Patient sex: M
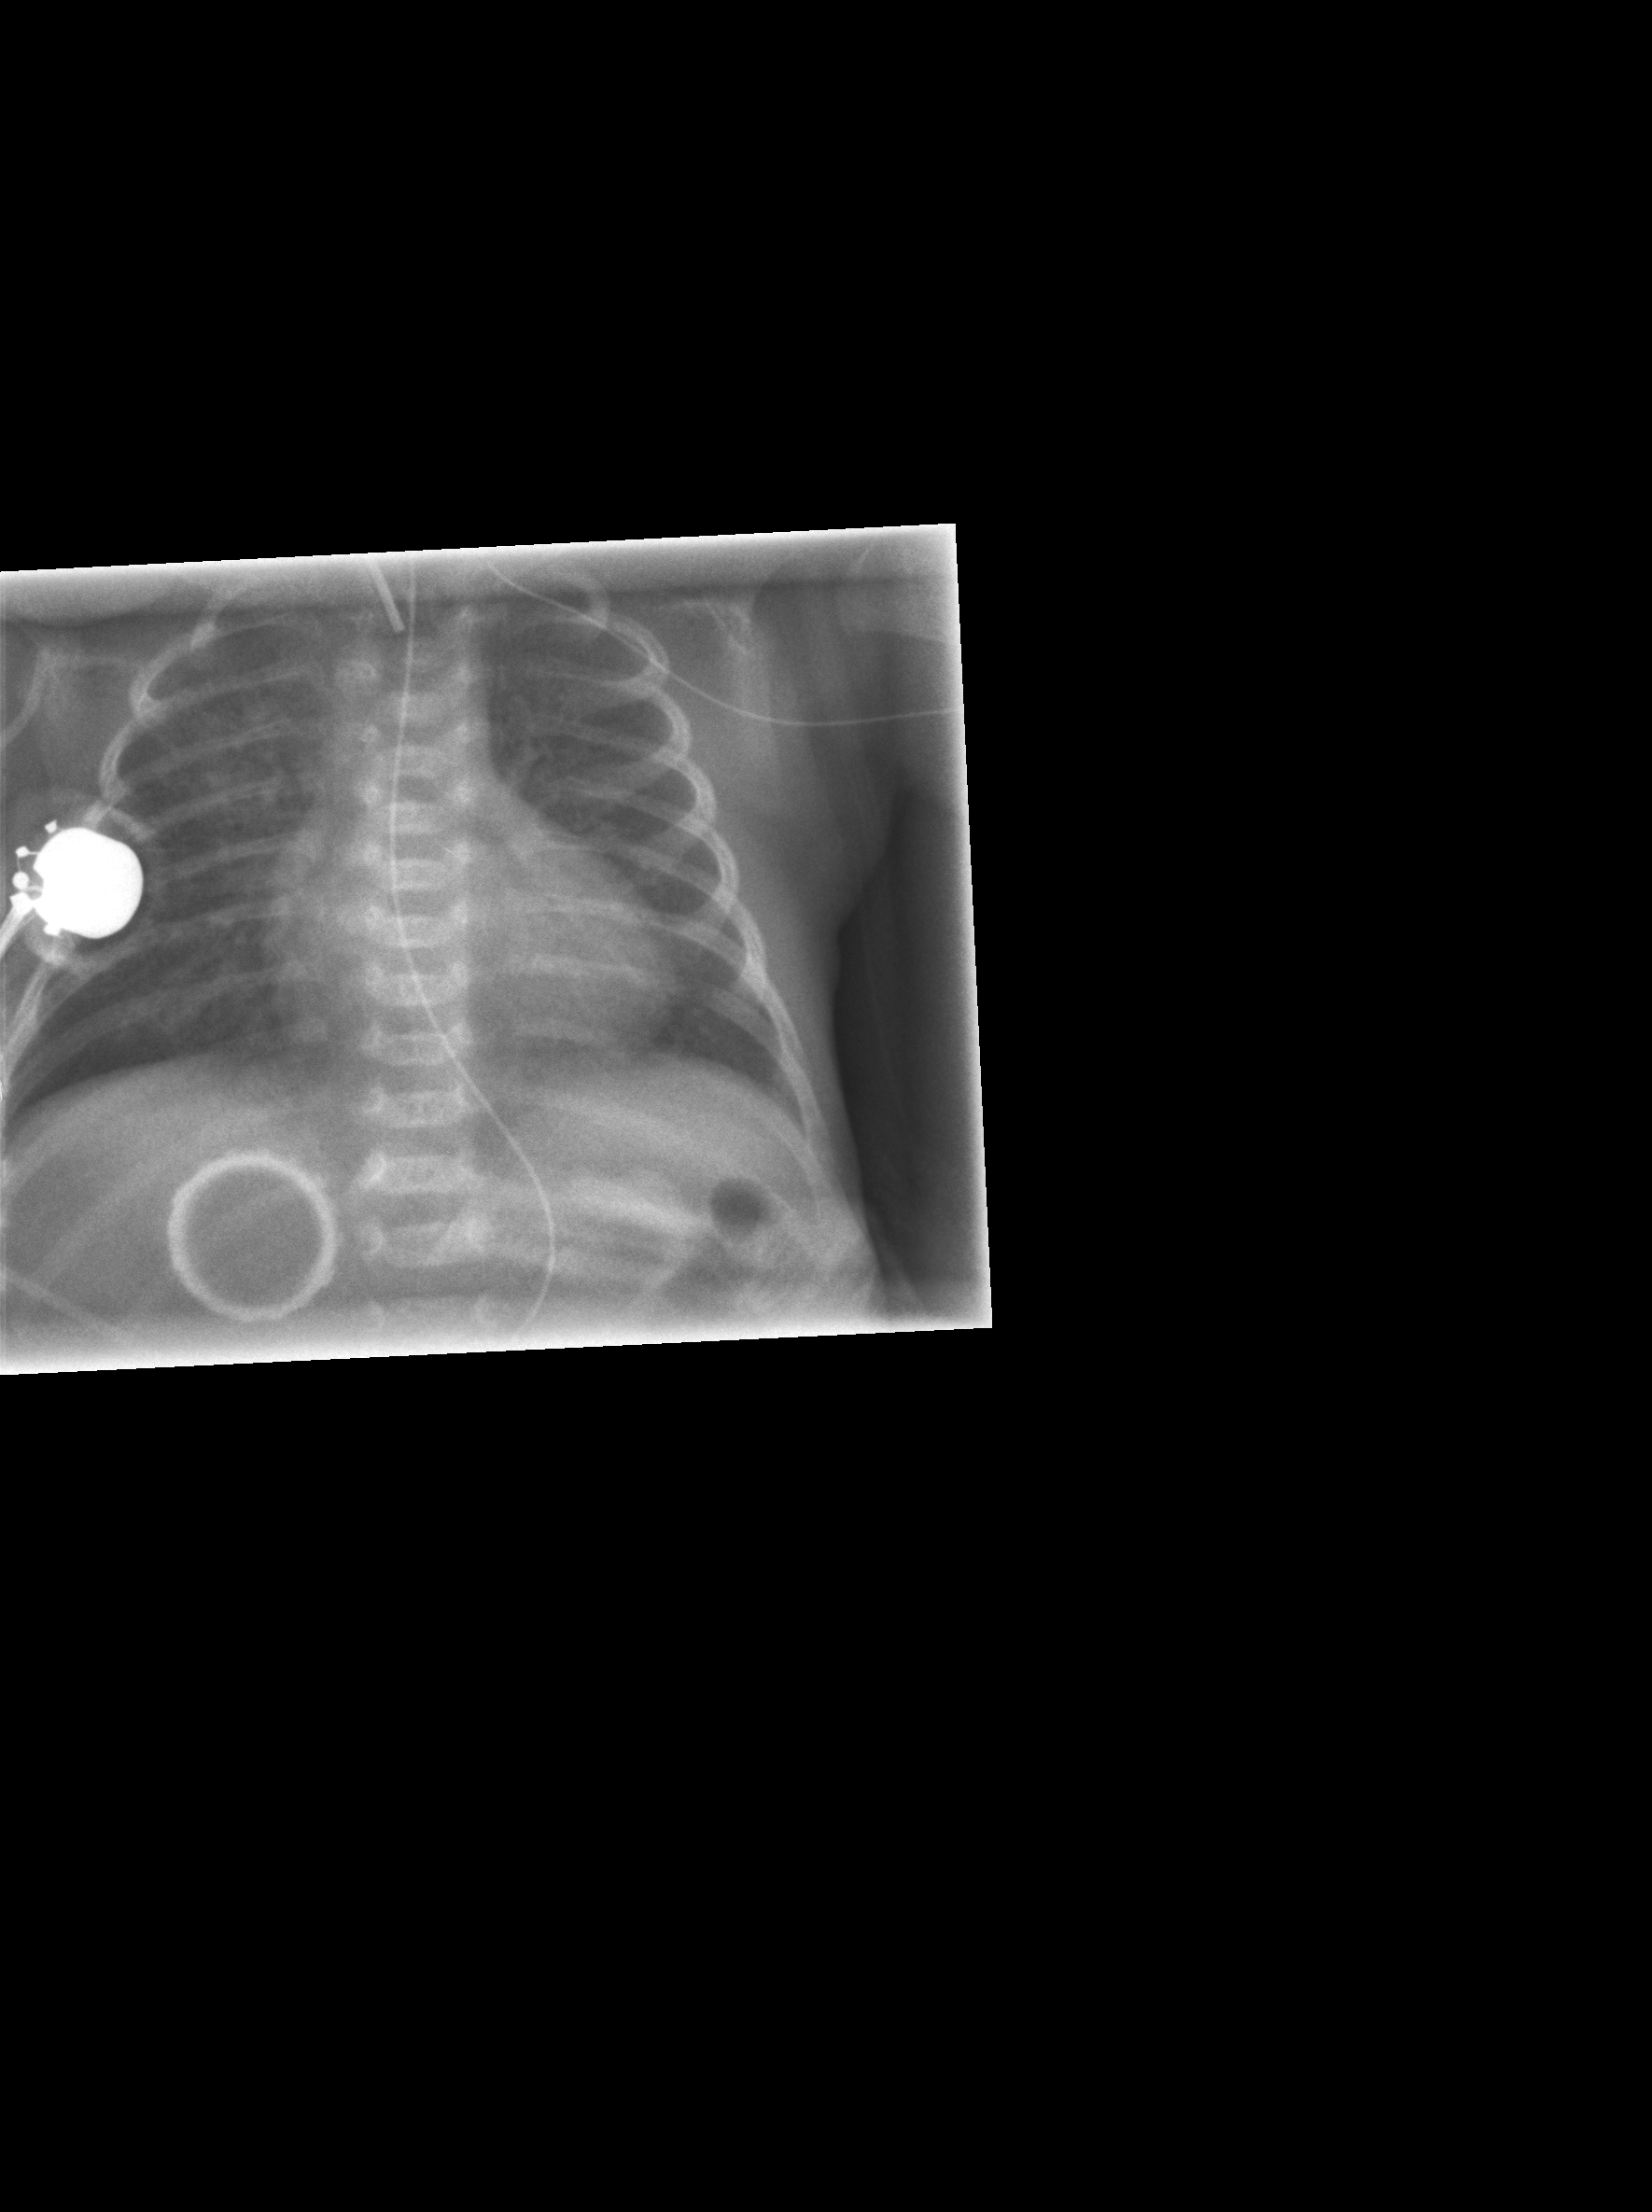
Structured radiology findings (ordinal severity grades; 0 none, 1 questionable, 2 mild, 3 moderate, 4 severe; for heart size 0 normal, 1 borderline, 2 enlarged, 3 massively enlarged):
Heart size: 0
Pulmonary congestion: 2
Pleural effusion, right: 0
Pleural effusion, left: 0
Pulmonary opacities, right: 0
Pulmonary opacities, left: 0
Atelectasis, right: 2
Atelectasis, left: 1